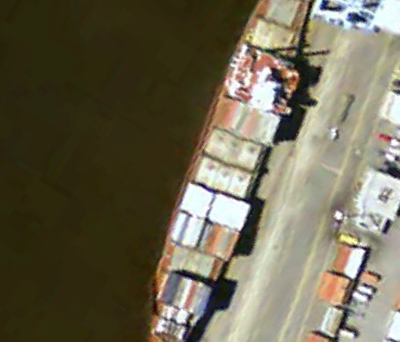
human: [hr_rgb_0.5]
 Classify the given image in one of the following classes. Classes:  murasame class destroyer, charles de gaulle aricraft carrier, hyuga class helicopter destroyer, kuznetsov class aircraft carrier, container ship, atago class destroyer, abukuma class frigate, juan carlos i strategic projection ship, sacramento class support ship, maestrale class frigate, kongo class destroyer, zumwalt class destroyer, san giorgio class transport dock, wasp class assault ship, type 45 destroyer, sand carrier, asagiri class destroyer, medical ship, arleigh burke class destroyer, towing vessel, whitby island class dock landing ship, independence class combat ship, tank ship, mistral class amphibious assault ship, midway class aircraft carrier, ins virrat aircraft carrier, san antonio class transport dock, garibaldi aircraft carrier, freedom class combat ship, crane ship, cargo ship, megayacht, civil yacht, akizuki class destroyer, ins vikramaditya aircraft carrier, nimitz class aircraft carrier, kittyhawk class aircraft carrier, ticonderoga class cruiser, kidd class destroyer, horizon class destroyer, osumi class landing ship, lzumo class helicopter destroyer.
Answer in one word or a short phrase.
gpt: Container ship